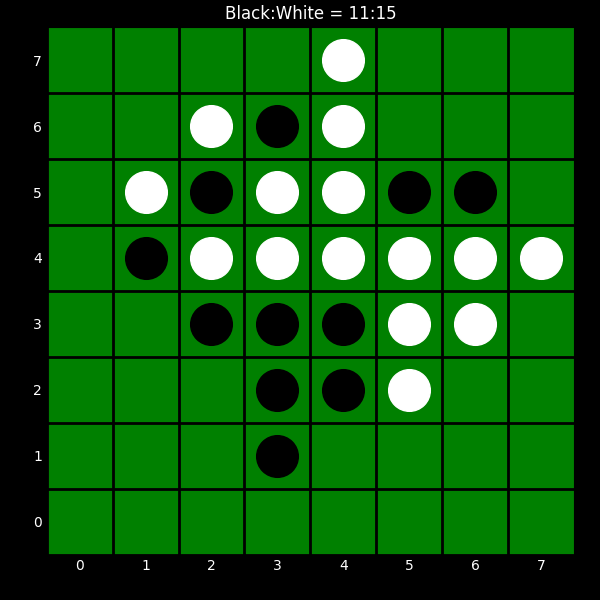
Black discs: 11
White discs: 15